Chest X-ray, PA view. Patient: 53 years old, sex M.
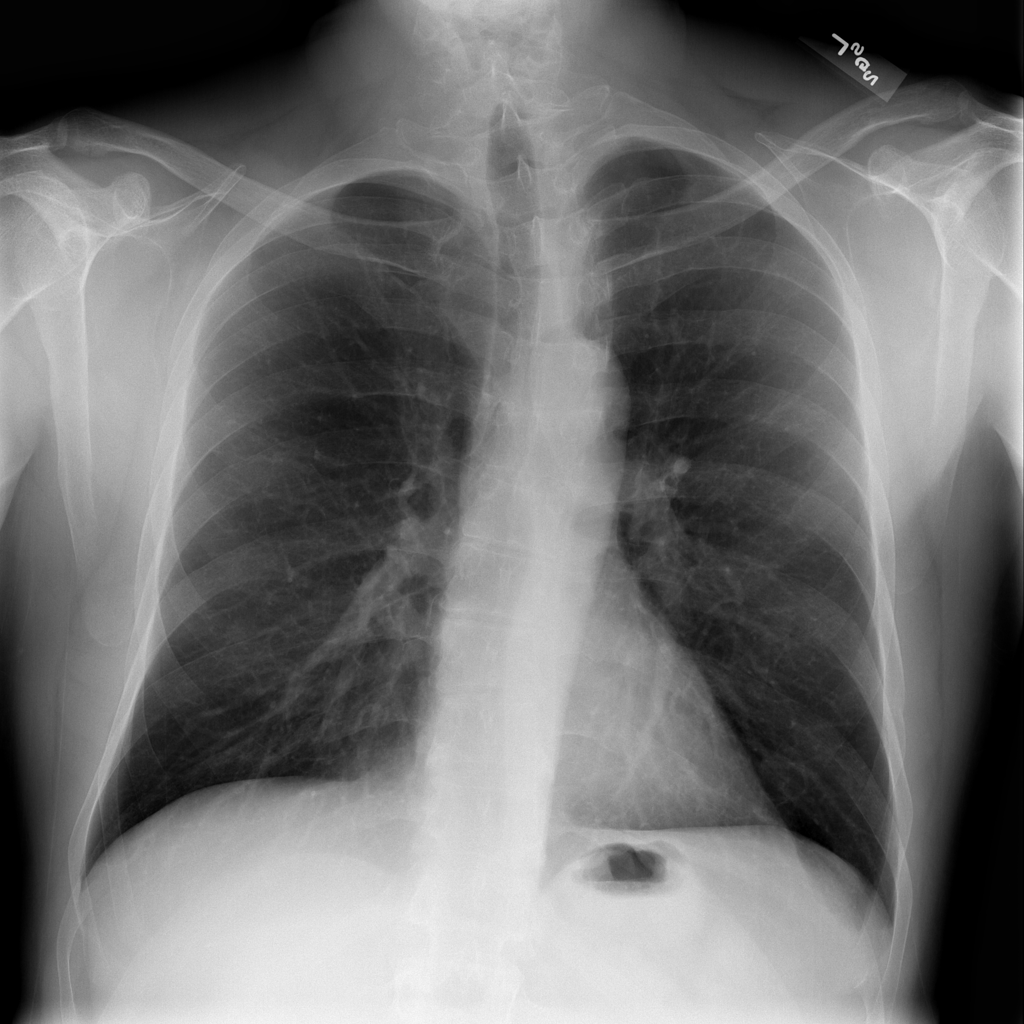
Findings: Infiltration